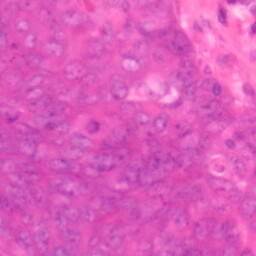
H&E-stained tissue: Colon